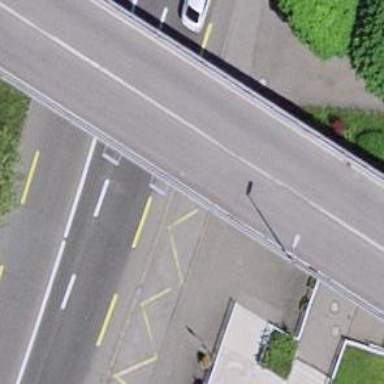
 serving as platform for public transportation."